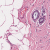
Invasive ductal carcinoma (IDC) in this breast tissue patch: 0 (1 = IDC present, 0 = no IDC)